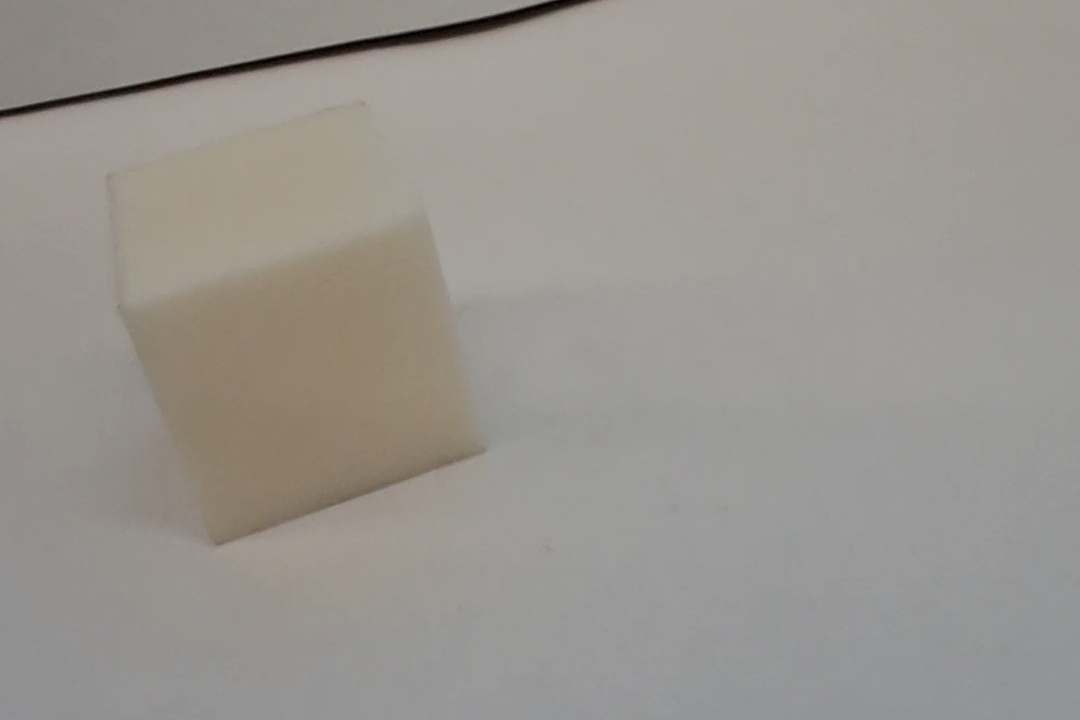
Label: Cuboid